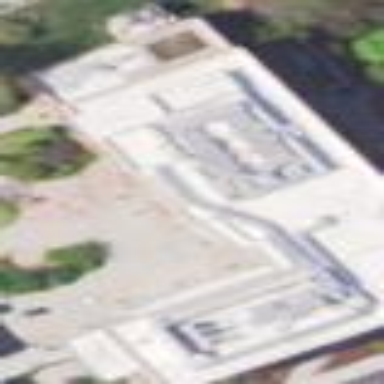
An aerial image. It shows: College building.